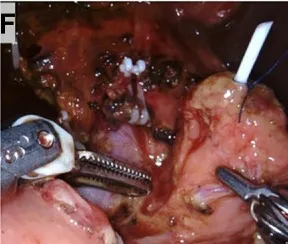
Robotic dissection in pylorus-preserving pancreatoduodenectomy (PPPD). (F) A 3F ureteral stent tube was inserted into the MPD as an internal stent and fixed to the MPD with 4-0 Prolene.
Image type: medical_photograph (other_medical_photograph)